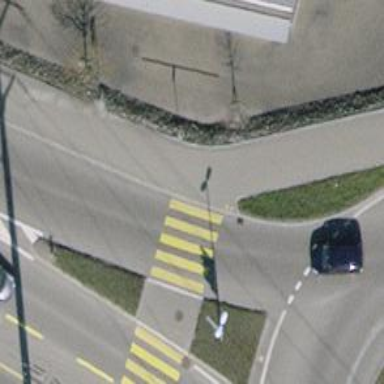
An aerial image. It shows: Asphalt cycleway.